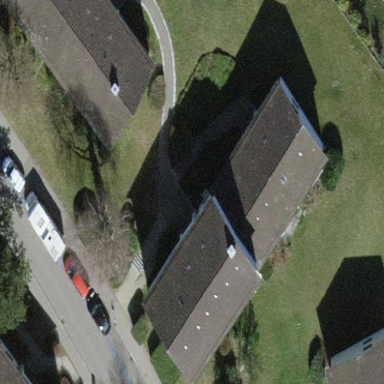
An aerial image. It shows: Image showing building with apartments.